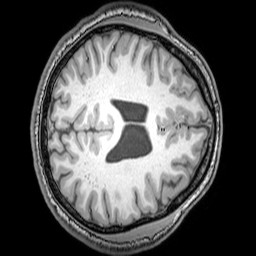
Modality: T1w
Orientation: axial
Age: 23
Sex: male
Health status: healthy
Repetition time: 0.081 s
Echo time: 0.037 s